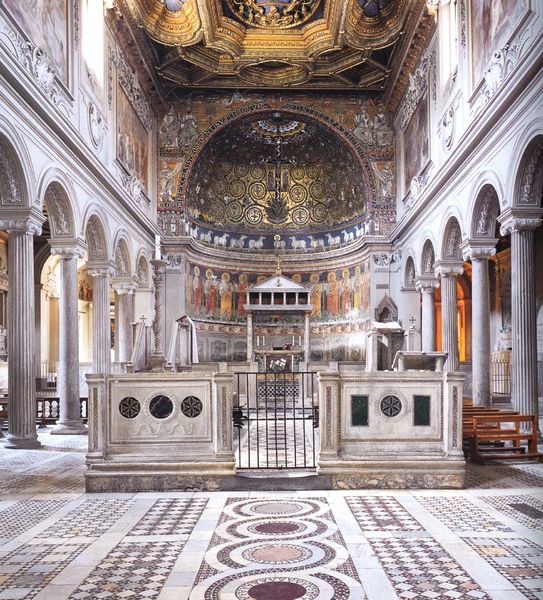
Titel: San Clemente in Rom
Standort: Rom, S. Clemente (EU - I - Latium)
Schlagwörter: gemälde, kirche, innen, foto, dom, fliesen, kathedrale, söulen